Field crop: maize
Growth stage: 2
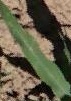
Species: maize